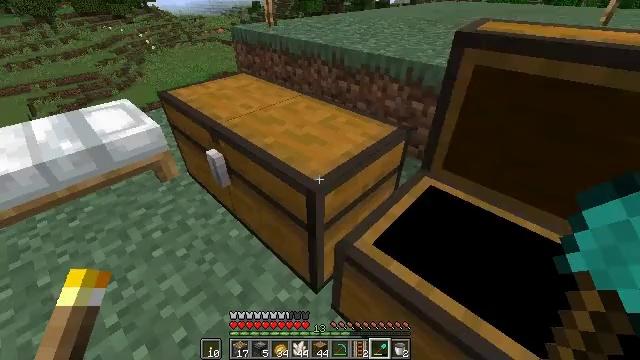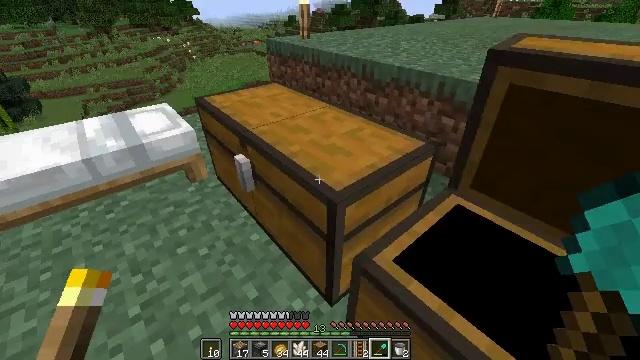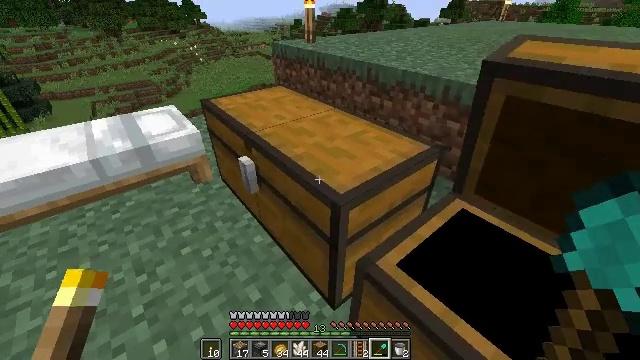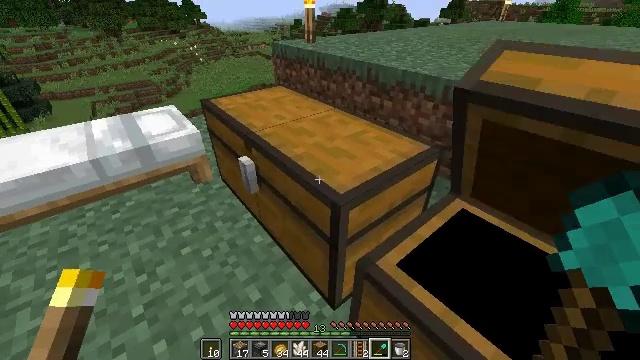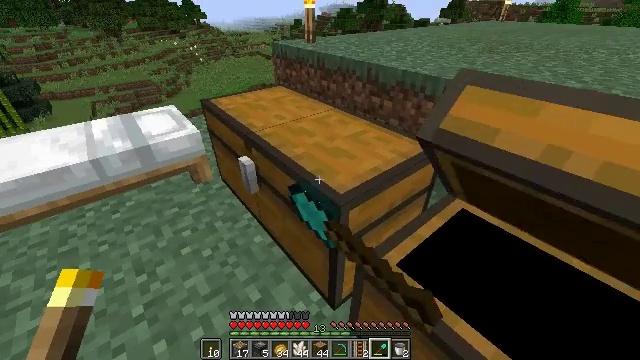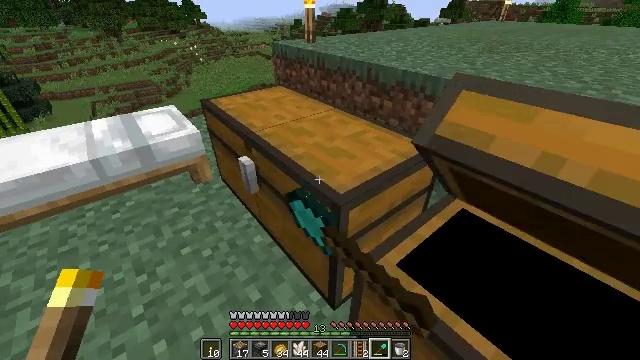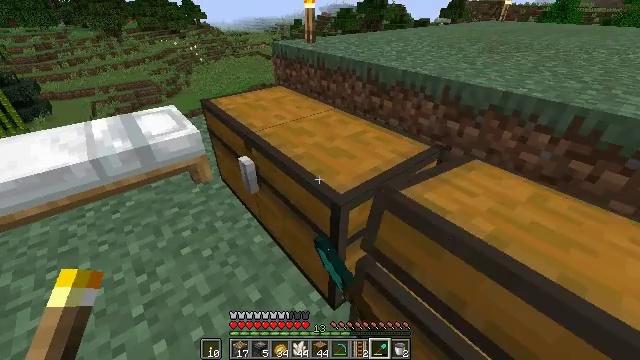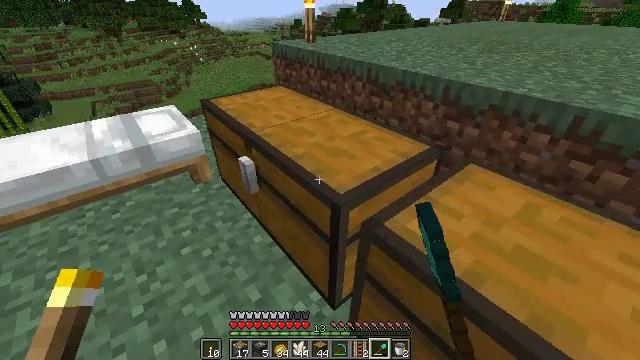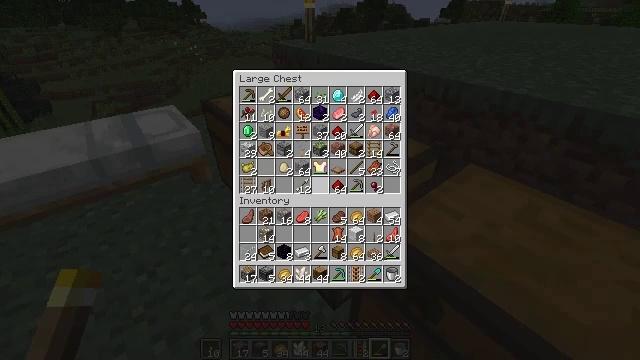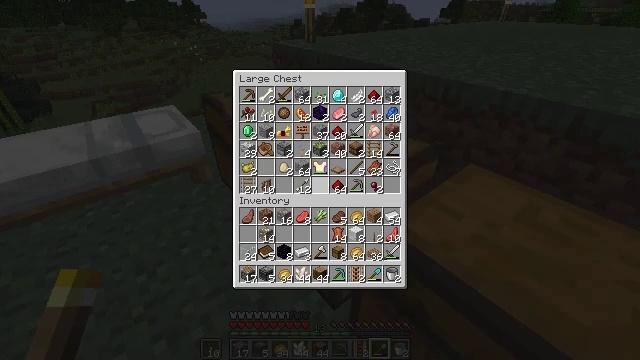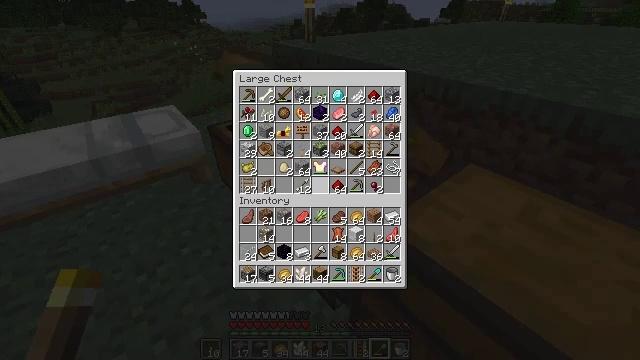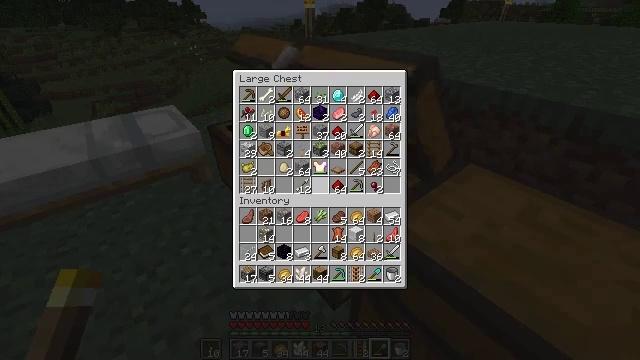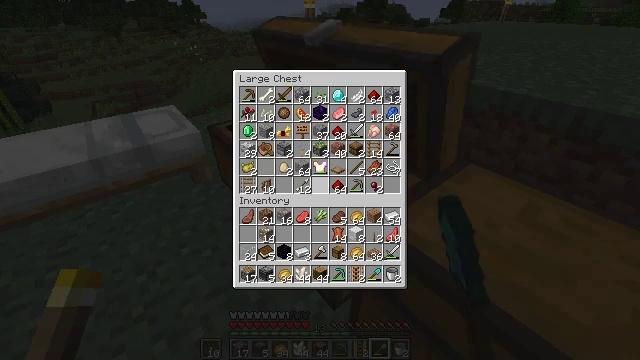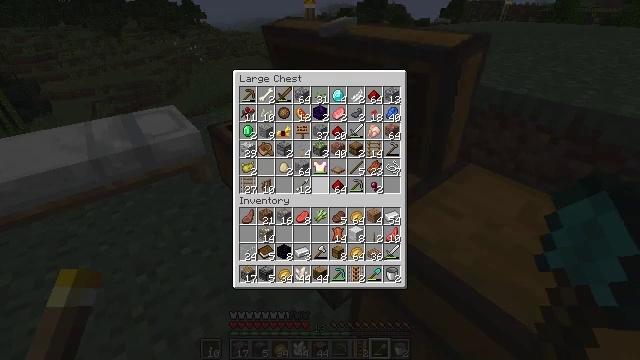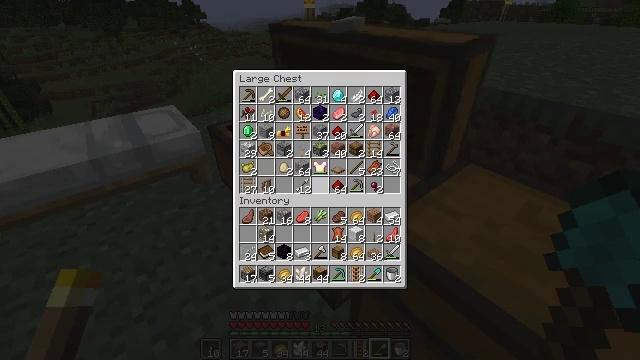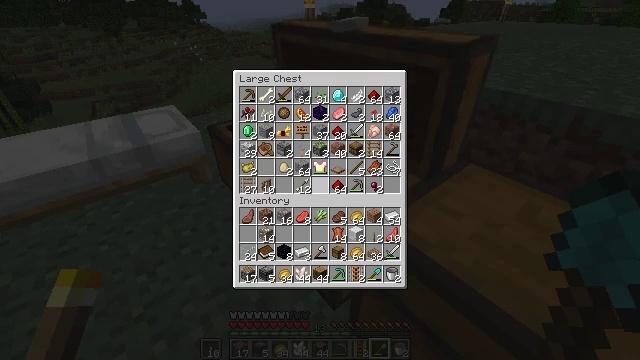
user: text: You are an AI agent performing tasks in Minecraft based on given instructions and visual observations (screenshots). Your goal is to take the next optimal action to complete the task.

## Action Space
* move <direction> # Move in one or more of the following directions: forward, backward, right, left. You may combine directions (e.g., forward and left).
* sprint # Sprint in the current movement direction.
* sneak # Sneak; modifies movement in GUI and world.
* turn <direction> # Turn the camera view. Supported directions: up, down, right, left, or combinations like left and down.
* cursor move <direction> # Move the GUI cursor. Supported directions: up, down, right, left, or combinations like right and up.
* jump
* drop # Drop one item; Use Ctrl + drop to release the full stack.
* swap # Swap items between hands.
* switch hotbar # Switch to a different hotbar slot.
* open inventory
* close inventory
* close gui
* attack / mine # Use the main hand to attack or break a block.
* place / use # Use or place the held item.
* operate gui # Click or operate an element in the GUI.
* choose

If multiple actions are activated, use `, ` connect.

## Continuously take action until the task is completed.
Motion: motion action
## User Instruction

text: Make sure you have the right materials to craft an enchanting table.
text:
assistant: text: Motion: turn left and up
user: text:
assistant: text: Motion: turn left
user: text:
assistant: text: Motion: use / place
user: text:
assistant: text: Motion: use / place
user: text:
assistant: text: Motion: use / place
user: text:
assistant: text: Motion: use / place
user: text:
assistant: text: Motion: use / place
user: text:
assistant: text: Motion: choose, open gui
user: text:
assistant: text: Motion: no_op
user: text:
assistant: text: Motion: no_op
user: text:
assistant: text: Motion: no_op
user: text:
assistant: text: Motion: no_op
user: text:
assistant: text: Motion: no_op
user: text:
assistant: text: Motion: no_op
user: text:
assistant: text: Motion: no_op
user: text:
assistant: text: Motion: no_op
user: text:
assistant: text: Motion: no_op
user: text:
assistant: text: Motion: cursor move up
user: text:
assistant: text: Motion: cursor move up
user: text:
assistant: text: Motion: cursor move up
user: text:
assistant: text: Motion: cursor move up
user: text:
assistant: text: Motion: sneak, cursor move up
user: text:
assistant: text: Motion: sneak
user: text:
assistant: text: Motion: sneak
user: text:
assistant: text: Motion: sneak
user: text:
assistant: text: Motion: sneak
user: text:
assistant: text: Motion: sneak
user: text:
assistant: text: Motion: sneak
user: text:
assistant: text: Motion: sneak
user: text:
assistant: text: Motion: sneak